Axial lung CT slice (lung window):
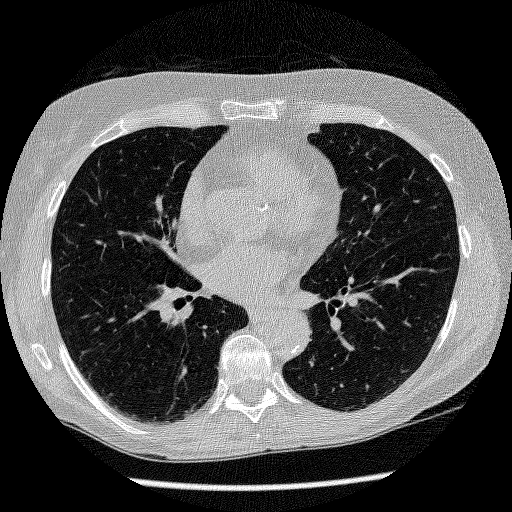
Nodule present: no